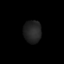
Tissue: lung
Cell type: Pericytes
Senescence score: 0.5527
Nuclear area (px): 384
Mean DAPI intensity: 35.74